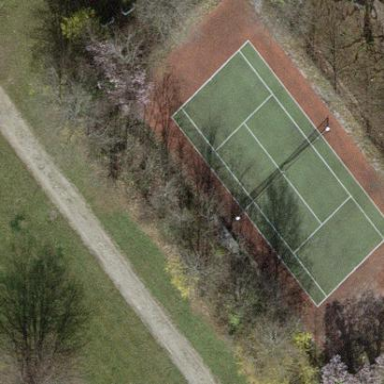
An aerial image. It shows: Tennis court on the leisure land pitch.